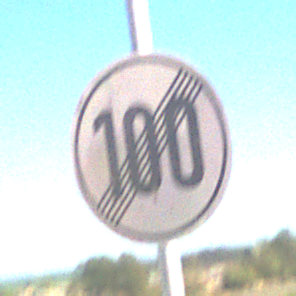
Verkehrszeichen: EndeGeschwindigkeit100
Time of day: MorningAfternoon
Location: Outdoor (RoadRail)
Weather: Clear
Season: NotSpecified
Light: Natural